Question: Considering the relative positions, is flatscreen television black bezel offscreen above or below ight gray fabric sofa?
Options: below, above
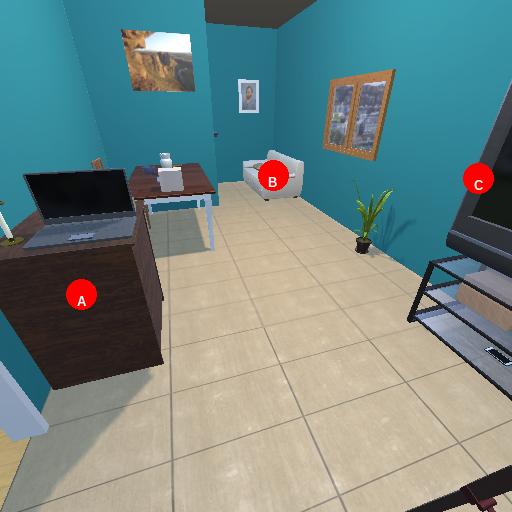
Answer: below